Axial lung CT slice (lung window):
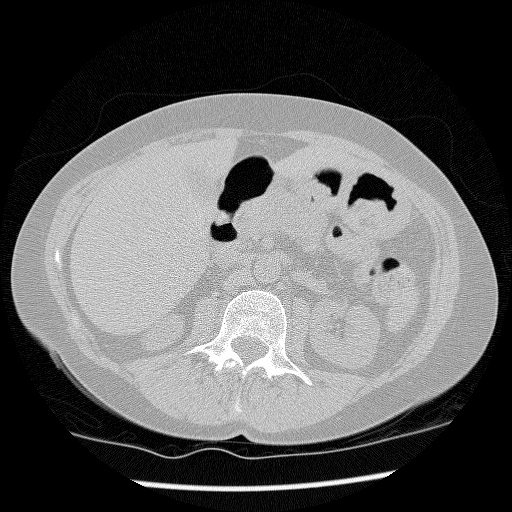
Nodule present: no